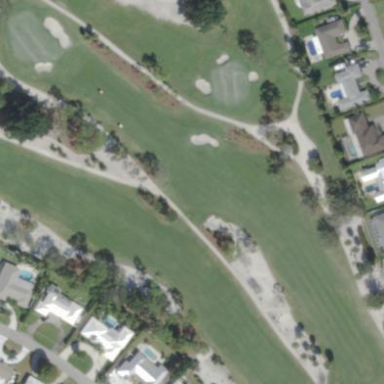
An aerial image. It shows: Golf fairway surrounded by grass.